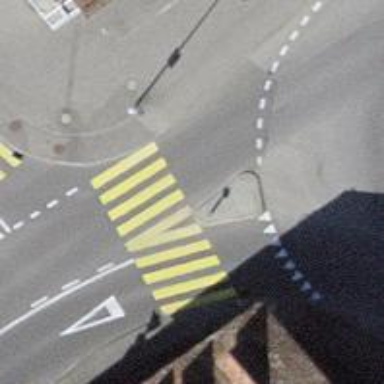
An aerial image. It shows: Uncontrolled crossing on the road.